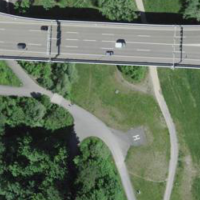
EUNIS habitat code: 57
Species observed at this site:
Euonymus europaeus
Dianthus armeria
Mentha aquatica
Hypericum hirsutum